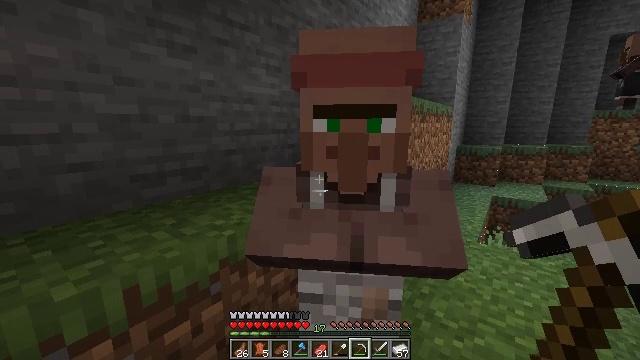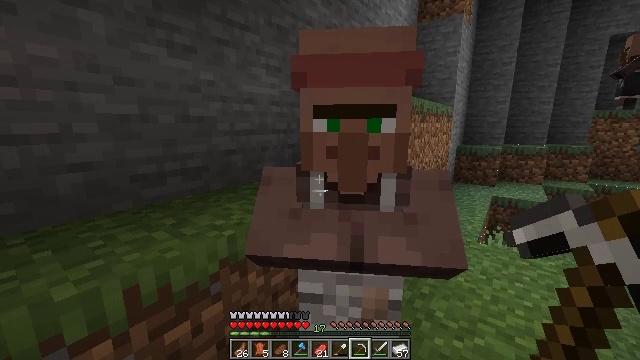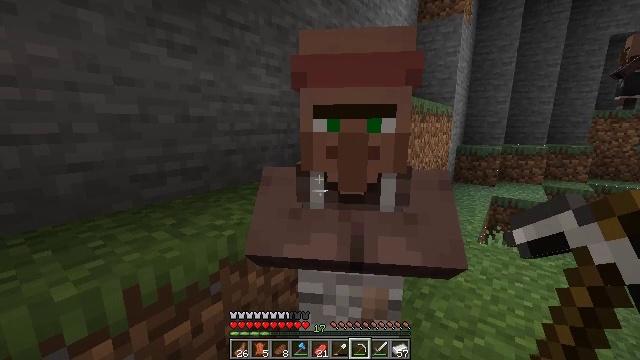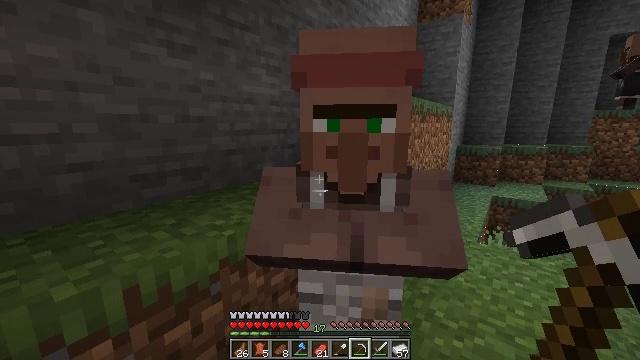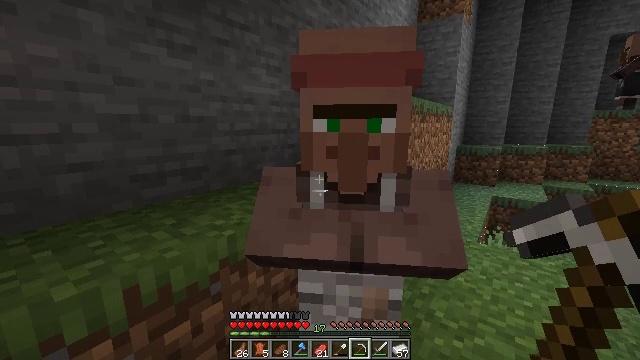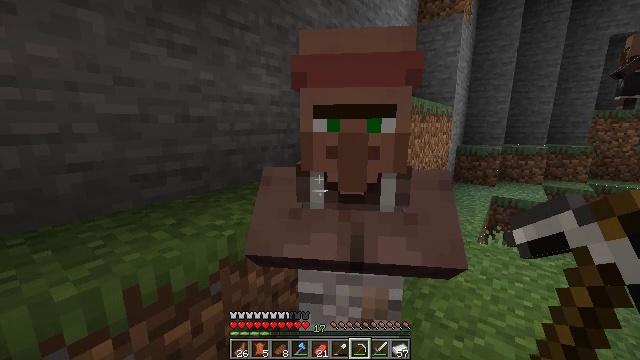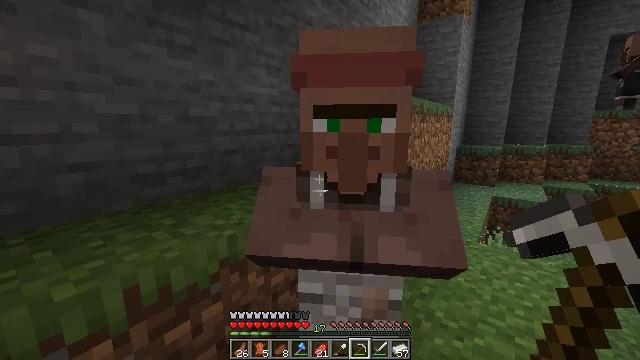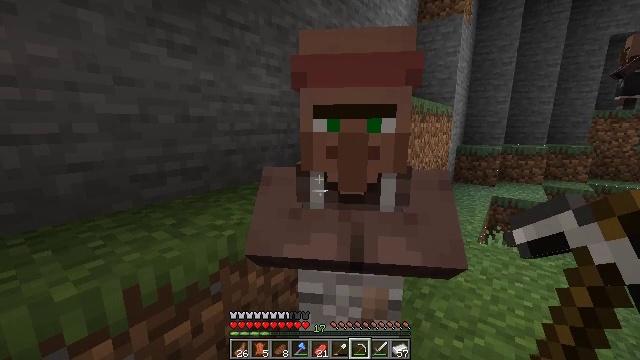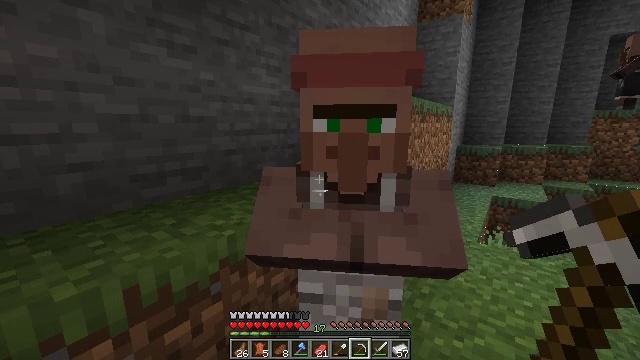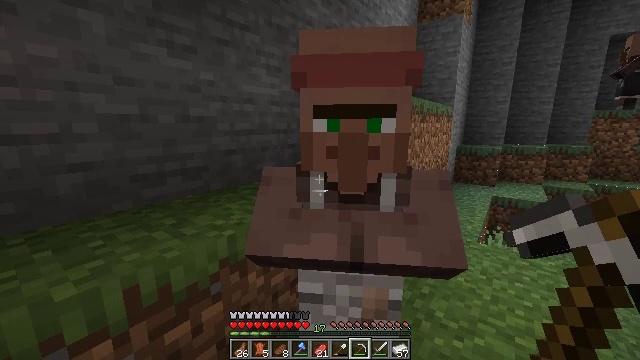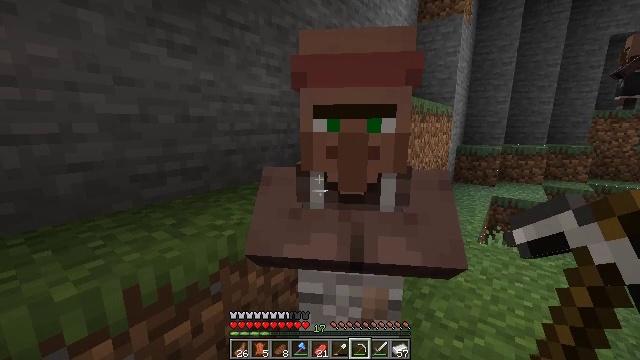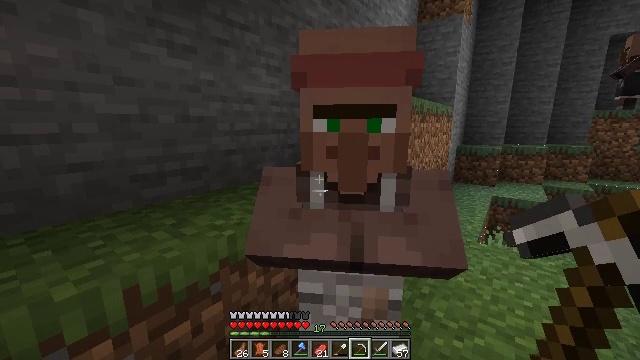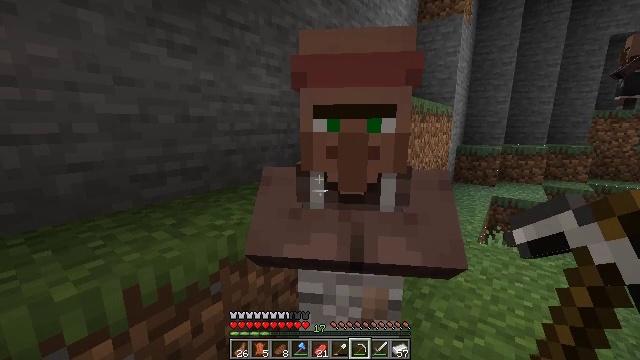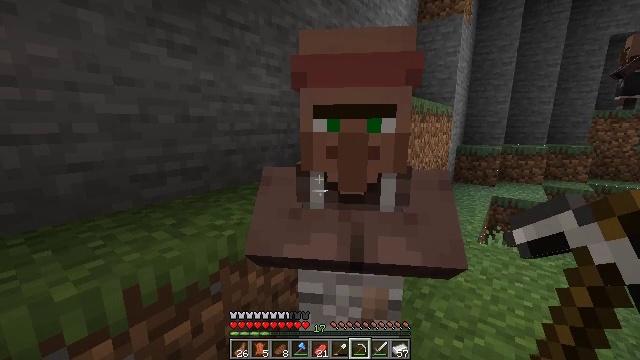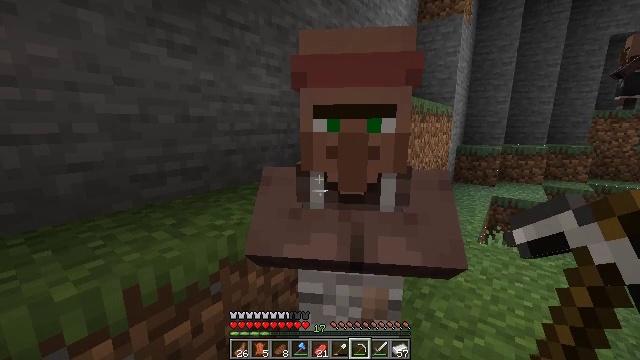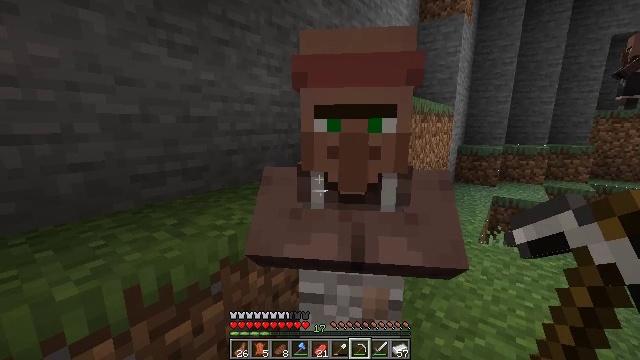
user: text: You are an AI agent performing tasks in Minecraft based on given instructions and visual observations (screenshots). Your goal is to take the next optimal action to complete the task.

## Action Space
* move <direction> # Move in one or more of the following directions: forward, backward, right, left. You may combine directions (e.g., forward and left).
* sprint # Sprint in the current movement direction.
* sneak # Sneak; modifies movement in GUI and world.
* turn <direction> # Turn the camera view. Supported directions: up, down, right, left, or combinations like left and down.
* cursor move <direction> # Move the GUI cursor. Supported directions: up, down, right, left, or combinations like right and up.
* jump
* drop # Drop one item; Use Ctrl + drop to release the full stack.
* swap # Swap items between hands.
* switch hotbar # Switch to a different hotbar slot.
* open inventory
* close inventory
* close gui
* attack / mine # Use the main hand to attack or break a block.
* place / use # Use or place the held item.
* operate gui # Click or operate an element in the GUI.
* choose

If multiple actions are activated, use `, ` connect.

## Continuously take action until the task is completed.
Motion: motion action
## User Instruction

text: Harvest a pumpkin from the field.
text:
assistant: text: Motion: no_op
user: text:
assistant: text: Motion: no_op
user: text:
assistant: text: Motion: no_op
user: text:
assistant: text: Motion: no_op
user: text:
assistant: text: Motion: no_op
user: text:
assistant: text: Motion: no_op
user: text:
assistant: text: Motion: no_op
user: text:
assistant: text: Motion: no_op
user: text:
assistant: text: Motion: no_op
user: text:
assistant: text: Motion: no_op
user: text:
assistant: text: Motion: no_op
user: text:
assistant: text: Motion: no_op
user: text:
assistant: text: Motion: no_op
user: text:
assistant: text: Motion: no_op
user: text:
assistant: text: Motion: no_op
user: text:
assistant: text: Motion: no_op
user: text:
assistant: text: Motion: no_op
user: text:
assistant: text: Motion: no_op
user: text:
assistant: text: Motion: no_op
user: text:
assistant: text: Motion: no_op
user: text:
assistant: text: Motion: no_op
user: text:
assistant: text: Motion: no_op
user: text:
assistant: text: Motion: no_op
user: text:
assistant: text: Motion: no_op
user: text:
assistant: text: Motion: no_op
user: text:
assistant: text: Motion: no_op
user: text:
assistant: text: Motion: turn left and up
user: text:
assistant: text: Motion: turn left and up
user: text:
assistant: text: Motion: turn left
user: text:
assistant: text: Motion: turn left